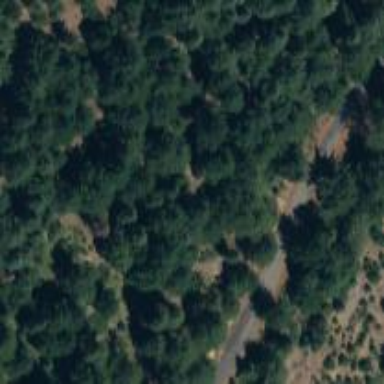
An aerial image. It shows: Forest area.